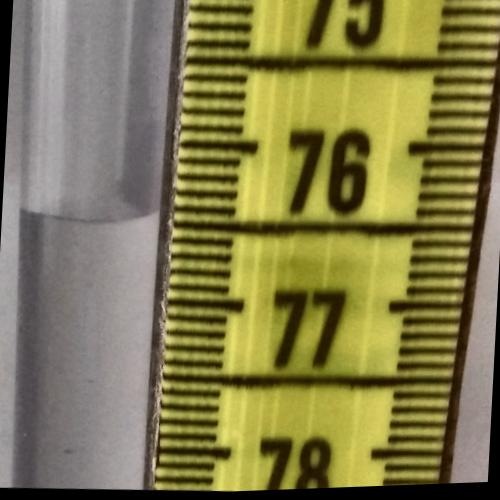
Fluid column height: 76.5 cm